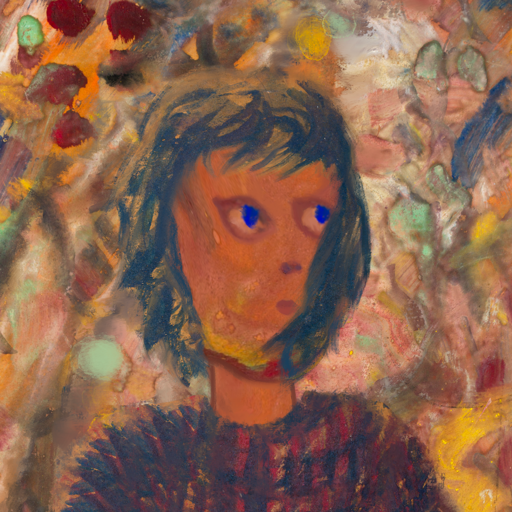
Background: Mother_And_Son_Mother, Head And Neck Side: Mother_And_Son_Son, Face Side: Mother_And_Son_Mother, Bust: In_The_Sun, Hair Side: In_The_Sun, Head Accessory: Blank, Second Necklace: Blank, Necklace: Blank, Baby: Blank